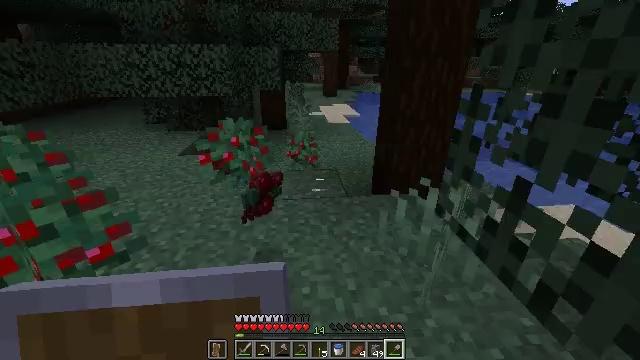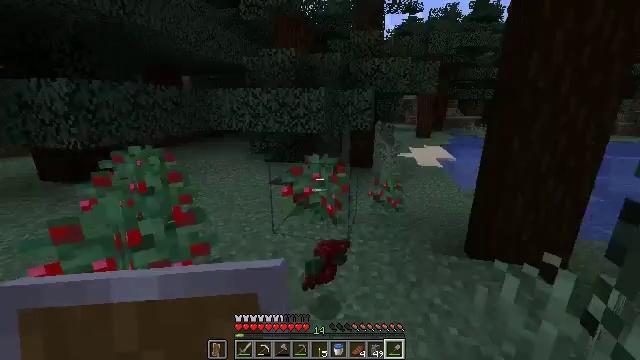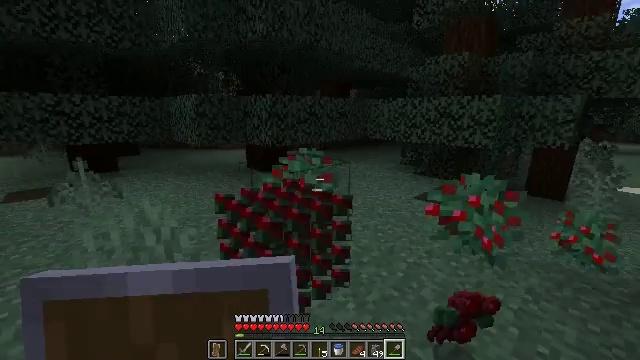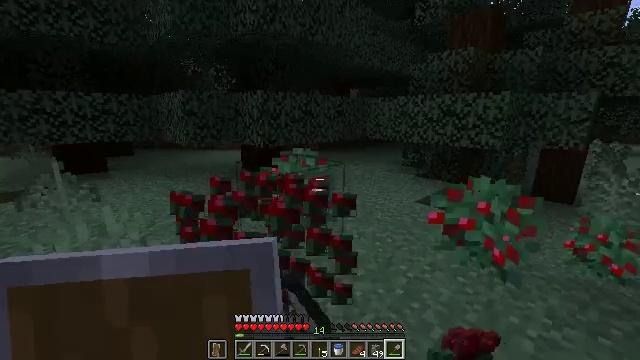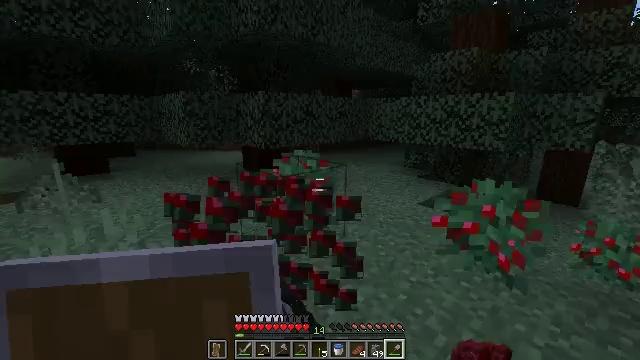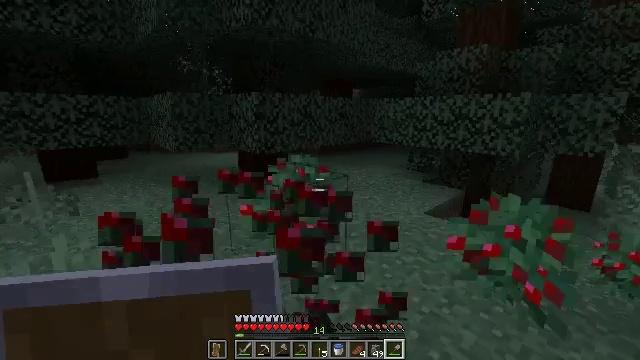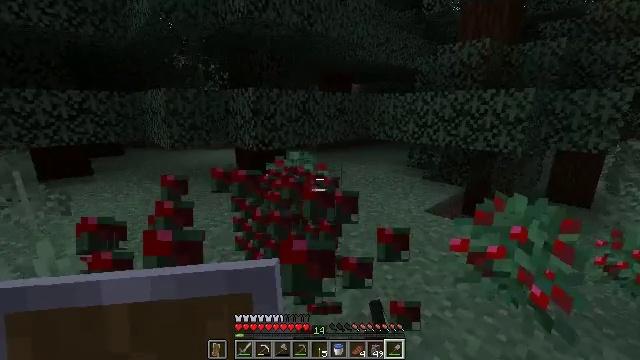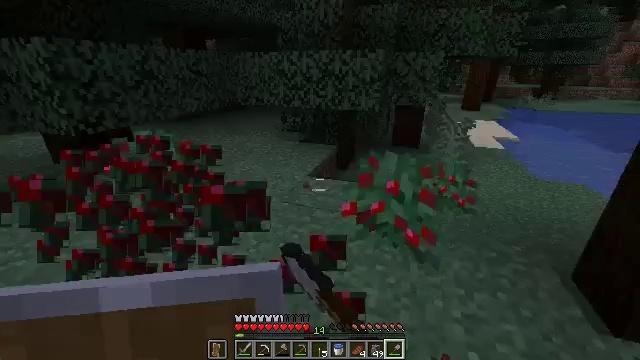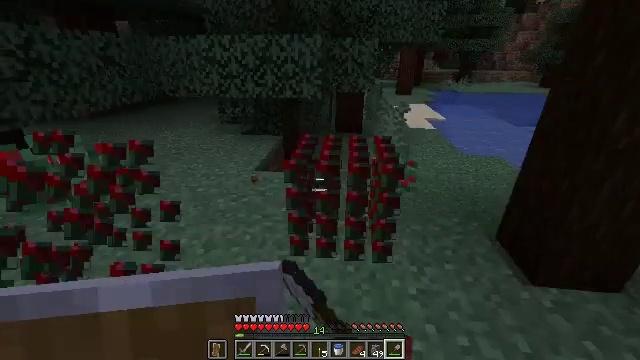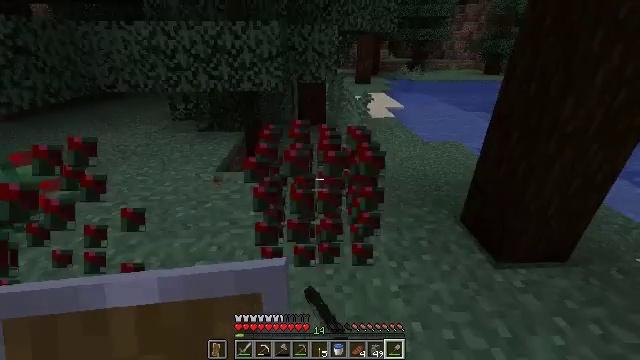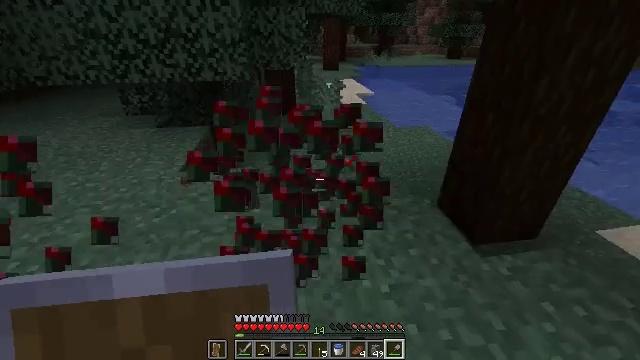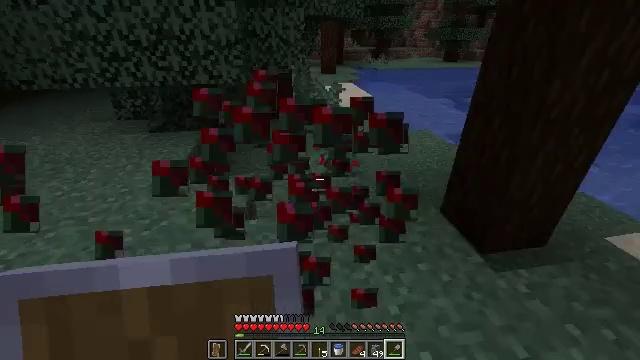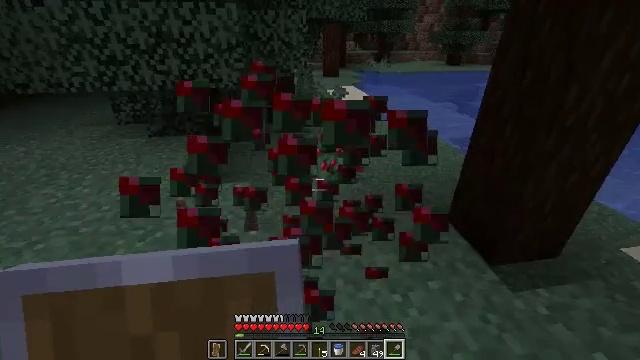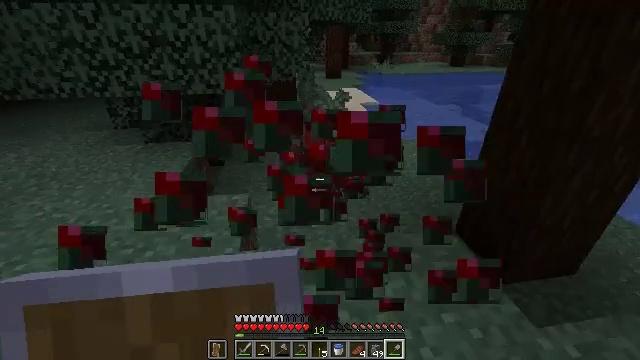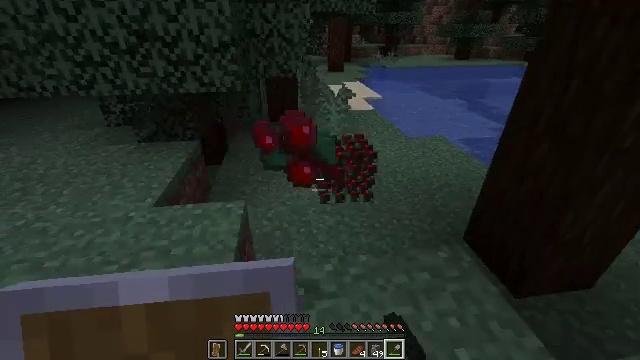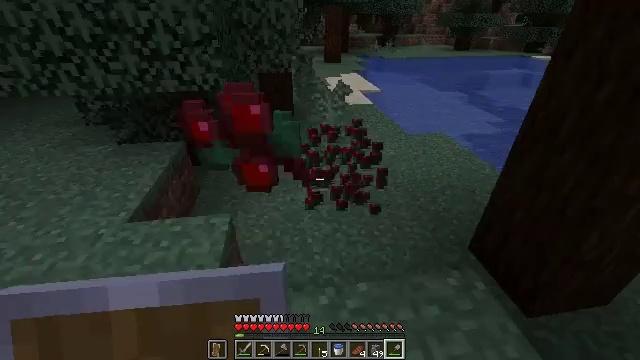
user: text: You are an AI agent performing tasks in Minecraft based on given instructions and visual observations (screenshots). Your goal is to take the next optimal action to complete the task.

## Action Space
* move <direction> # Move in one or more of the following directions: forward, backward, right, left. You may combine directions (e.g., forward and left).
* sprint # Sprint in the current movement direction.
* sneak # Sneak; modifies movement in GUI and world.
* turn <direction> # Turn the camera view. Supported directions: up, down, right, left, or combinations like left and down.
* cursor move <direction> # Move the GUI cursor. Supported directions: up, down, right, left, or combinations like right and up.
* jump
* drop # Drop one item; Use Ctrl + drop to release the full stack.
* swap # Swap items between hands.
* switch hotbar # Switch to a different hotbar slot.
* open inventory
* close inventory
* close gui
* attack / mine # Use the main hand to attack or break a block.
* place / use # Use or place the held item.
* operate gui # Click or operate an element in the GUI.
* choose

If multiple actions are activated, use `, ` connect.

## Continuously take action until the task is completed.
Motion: motion action
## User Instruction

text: Harvest sweet berries by mining the bush.
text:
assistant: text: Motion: move forward
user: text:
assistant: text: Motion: move forward, turn left and up, attack / mine
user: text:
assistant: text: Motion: move forward
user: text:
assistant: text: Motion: move forward
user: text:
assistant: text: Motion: move forward
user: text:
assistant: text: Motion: move forward, attack / mine
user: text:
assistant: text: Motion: move forward, turn right and down, attack / mine
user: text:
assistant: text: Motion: move forward, turn right and down, attack / mine
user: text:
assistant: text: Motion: move forward, turn right and down, attack / mine
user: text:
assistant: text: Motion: move forward, turn right and down, attack / mine
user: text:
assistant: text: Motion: move forward, attack / mine
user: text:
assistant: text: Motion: move forward, attack / mine
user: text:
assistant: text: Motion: move forward, attack / mine
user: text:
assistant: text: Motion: move forward, turn down
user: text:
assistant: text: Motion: move forward, turn down, attack / mine
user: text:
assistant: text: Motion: move forward and move right, turn right, attack / mine
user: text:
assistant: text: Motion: move forward and move right, turn down, attack / mine
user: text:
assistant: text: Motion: move forward and move right, attack / mine
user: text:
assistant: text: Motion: move forward
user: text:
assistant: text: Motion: move forward, turn left and up
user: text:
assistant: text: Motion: move forward, turn left and up
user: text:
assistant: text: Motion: move forward and move right, turn left and up
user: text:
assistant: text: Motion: move forward and move right, turn left
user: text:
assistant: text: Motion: move forward and move right, turn left
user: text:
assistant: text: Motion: move forward and move right, turn left and up
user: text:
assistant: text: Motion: move forward and move right, turn left and up
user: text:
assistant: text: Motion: move forward and move right, turn left
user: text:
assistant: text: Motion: move forward and move right, turn left
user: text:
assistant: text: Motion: move forward and move right, turn left
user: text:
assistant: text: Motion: move forward and move right, turn left